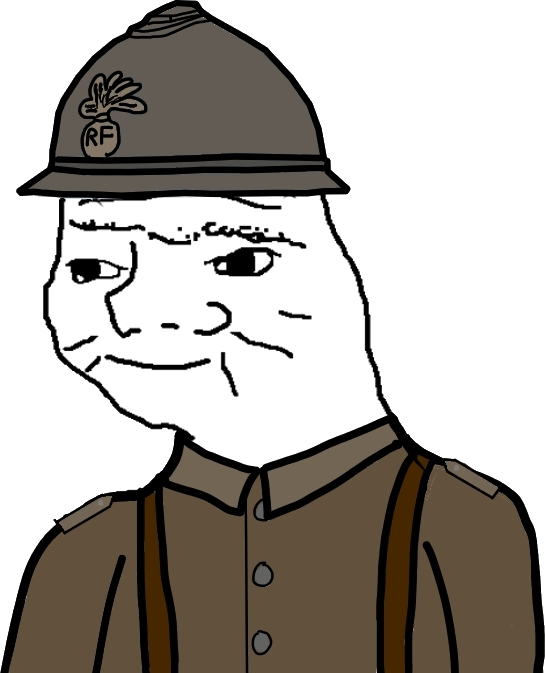
Label: 5_Boomer